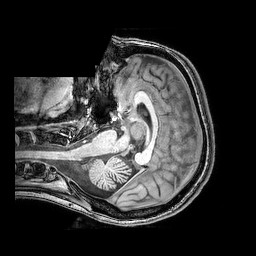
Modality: T1w
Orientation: axial
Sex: female
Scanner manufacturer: philips
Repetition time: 0.00813 s
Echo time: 0.00372 s